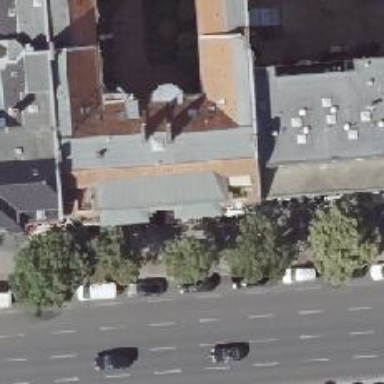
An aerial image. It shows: Cafe.